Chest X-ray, AP view. Patient: 39 years old, sex M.
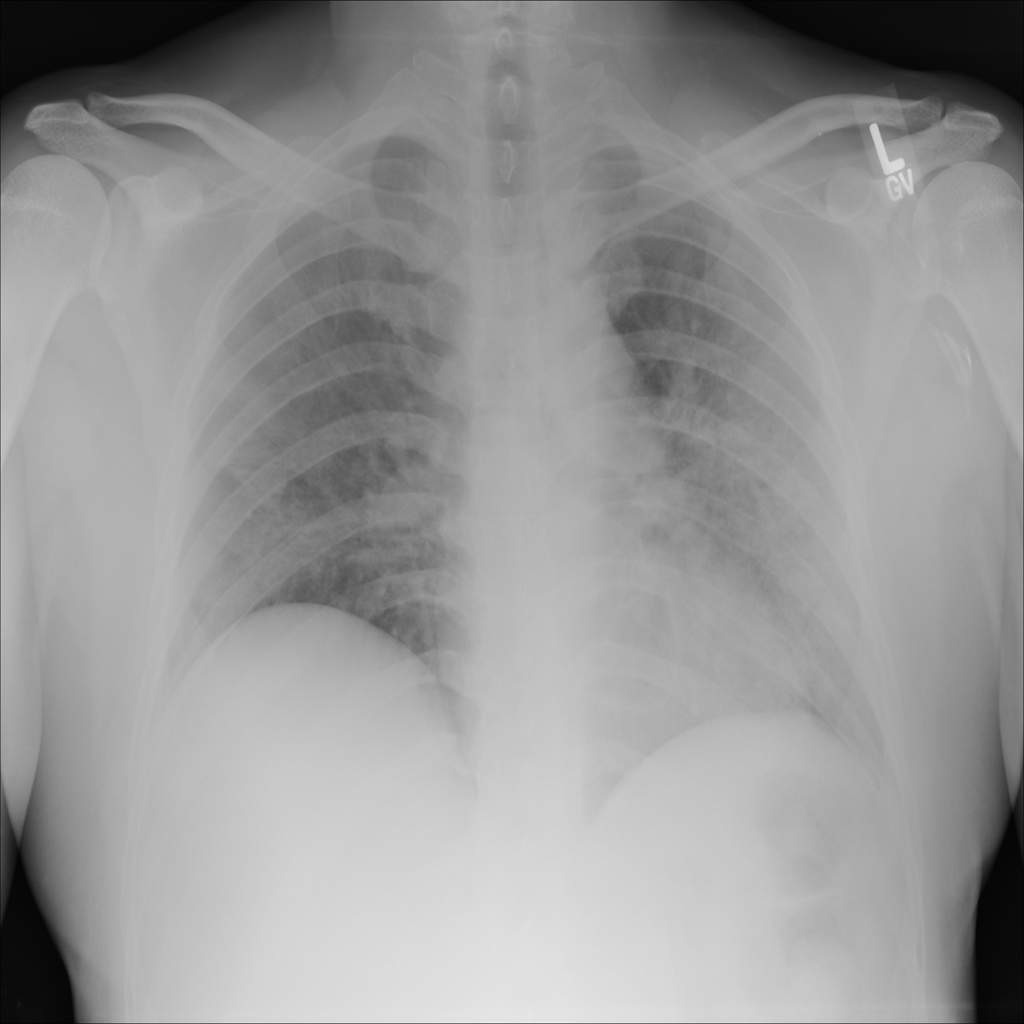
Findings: Infiltration